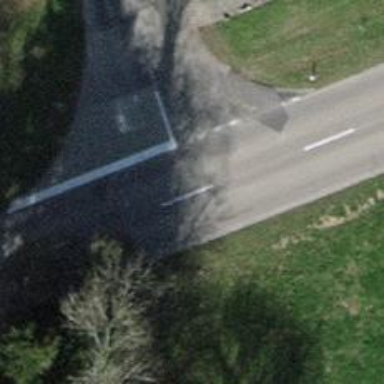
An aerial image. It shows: Paved tertiary road.